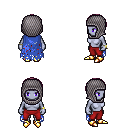
a pixel art fantasy rpg character, female body template, dark elf, purple skin, blue tattered cape, red pants, white blonde plain hairstyle, chain hood, bracelets, gold boots, four views (front, back, left, right), 2x2 character sprite sheet, small pixel art, hard edges, no anti-aliasing